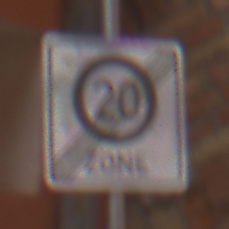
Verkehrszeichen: EndeZone20
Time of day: MorningAfternoon
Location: Outdoor (Urban)
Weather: Clear
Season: NotSpecified
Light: Natural